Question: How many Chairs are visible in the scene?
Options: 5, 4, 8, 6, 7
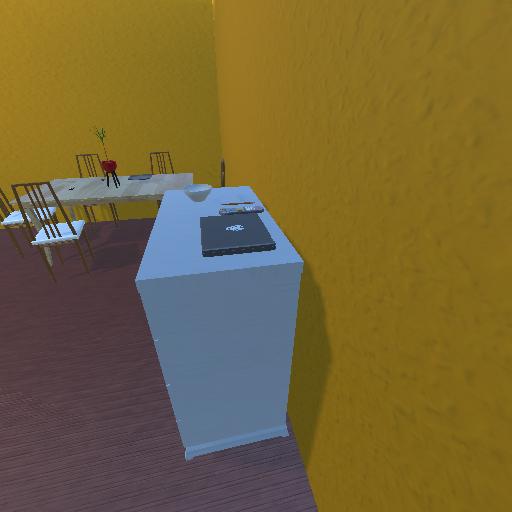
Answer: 5